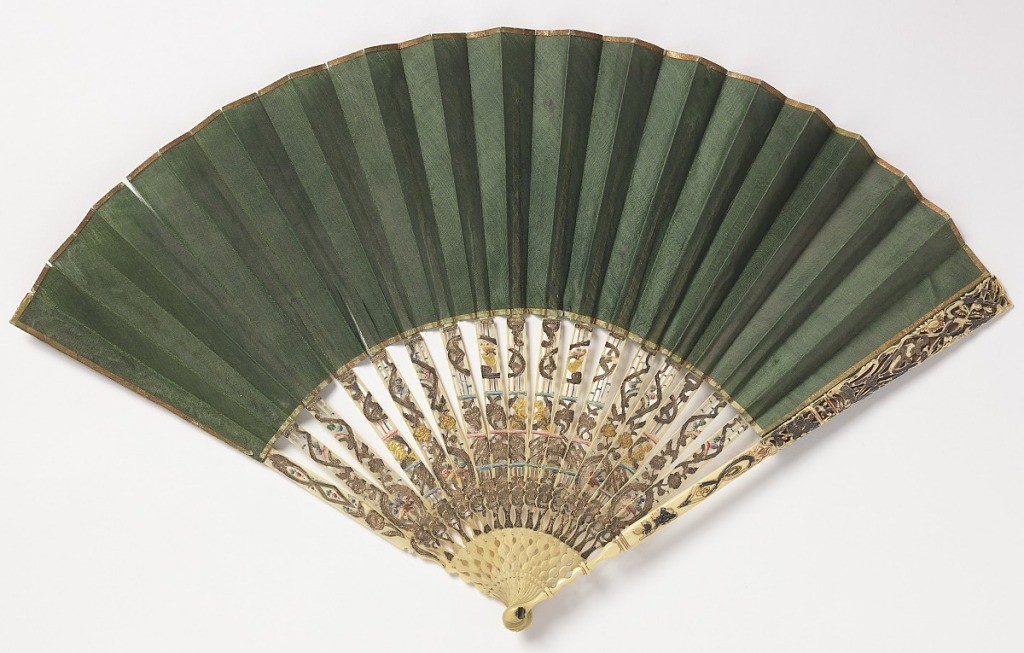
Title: Pleated fan and case
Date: late 18th century
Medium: Silk leaf, pierced, carved and painted ivory sticks with applied gold foil
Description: Pleated fan. Green silk weave leaf finished with narrow gilt paper at top. Pierced and carved ivory sticks with details painted or overlaid with gold foil. Box: tapering with rounded corners, covered with black silk and lined with orange colored paper, with cover hinged on one side and fastened with two hooks to eyes on the other side.